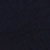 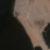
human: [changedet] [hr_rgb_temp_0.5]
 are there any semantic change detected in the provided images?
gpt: One big artificial island constructed on a bed of dredged sand and rock appears in the sea.